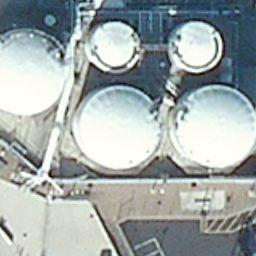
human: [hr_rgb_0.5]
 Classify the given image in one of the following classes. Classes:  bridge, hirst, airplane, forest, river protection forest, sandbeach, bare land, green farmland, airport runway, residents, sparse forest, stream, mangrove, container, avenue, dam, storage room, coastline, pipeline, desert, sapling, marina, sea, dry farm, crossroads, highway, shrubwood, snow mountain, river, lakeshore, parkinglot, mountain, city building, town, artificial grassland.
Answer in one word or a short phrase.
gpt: storage room